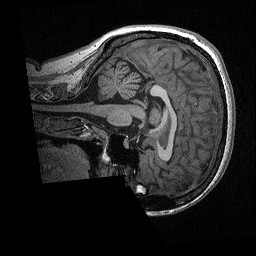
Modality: T1w
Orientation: sagittal
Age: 29
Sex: female
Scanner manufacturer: siemens
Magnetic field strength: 3 T
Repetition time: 2.3 s
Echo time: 0.00298 s